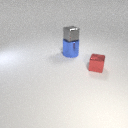
small gray metal cube above large blue metal cylinder